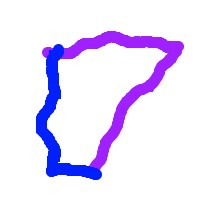
Shape: trapezoid